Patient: sex F, age 62
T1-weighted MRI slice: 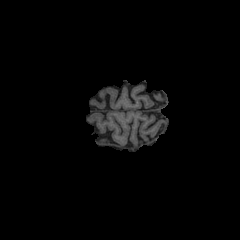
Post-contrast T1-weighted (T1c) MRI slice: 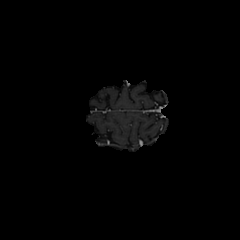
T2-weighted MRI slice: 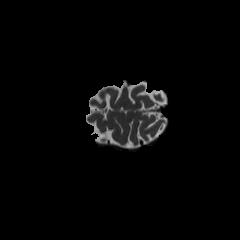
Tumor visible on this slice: no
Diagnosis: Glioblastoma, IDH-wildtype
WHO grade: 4